Question: I am struggling with this, as positioning an image to the top of a div is pretty easy but doing it at the bottom of the div is not that easy. As you can see, that rectangle is a div with an image frame on top of it.
I want to put another frame at the bottom of that div so it looks nicer but I can only get to position it inside the div, but not over the border.
Check this image to see what I mean:

'''
<header>
<div id="banner">
<img src="img/darkframe.png">
<img src="img/darkframe2.png">
</div>
</header>
'''
'''
* {
margin: 0;
padding: 0;
}
html {
overflow-y: scroll;
}
body {
background-image: url("/img/poe-wallpaper-5.jpg");
font-size: 13px;
color: #938063;
font-family: Fontin-Bold;
background-repeat: no-repeat;
/*background-position: right top;*/
background-attachment: scroll;
background-position: center top;
background-color: black;
}
ol, ul {
list-style: none;
margin: 0;
}
ul li {
margin: 0;
padding: 0;
}
h1 {
margin-bottom: 10px;
color: #111111;
}
a, img {
outline: none;
border: none;
color: #000;
font-weight: bold;
text-transform: uppercase;
}
p {
margin: 0 0 10px;
line-height: 1.4em;
font-size: 1.2em;
}
img {
display: block;
margin-bottom: 10px;
}
aside {
font-style: italic;
font-size: 0.9em;
}
article, aside, details, figcaption, figure, footer, header, hgroup, menu, nav, section, {
display: block;
}
/* Structure */
#wrapper {
width: 96%;
max-width: 920px;
margin: auto;
padding: 5%;
}
#main {
padding-top: 10px;
width: 100%;
margin-right: 5%;
float: left;
}
aside {
width: 35%;
float: right;
}
/* Logo H1
header h1 {
height: 70px;
width: 160px;
float: left;
display: block;
background: url(../images/demo.gif) 0 0 no-repeat;
text-indent: -9999px;
}*/
#skipTo {
display: none;
}
#skipTo li {
background: #b1fffc;
}
/* Banner */
#banner {
float: none;
margin:90px 0 100px 0;
width: 100%;
border: 1px solid #938063;
background-color: #1a1b18;
position: relative;
padding-top: 25px;
padding-bottom: 85px;
border-radius: 10px;
}
#banner h1 {
font-family: 'fontinbold';
font-weight: bold;
text-align: center;
font-size: 350%;
color: #938063;
margin-left: 10px;
margin-right: 10px;
margin-top: 30px;
}
#banner h2 {
font-family: 'fontinbold';
font-weight: bold;
text-align: center;
font-size: 350%;
color: #938063;
margin-left: 10px;
margin-right: 10px;
}
#banner h3 {
font-family: 'fontinbold';
font-weight: bold;
text-align: center;
font-size: 350%;
color: #938063;
margin-left: 10px;
margin-right: 10px;
}
#banner img[src="img/darkframe.png"] {
position: absolute;
max-width: 100%;
max-height: 100%;
top: -47px;
height: 80px;
width: 1000px;
}
#banner img[src="img/darkframe2.png"] {
position: absolute;
height: auto;
width: 100%;
bottom:
}
/* Media Queries */
@media screen and (max-width: 480px) {
#skipTo {
display: block;
}
header nav, #main, aside {
float: left;
clear: left;
margin: 0 0 10px;
width: 100%;
}
header nav li {
margin: 0;
background: #efefef;
display: block;
margin-bottom: 3px;
}
header nav a {
display: block;
padding: 10px;
text-align: center;
}
}
#talk2 {
float: none;
width: 100%;
margin: 0 auto;
border: 1px solid #938063;
background-color: #1a1b18;
position: relative;
margin-bottom: 50px;
border-radius: 10px;
}
#talk2 img[src="img/darkframe.png"] {
position: relative;
max-width: 100%;
max-height: 100%;
top: -77px;
height: 80px;
width: 100%;
padding-top: 25px;
}
#talk2 img[src="img/exastashfull.jpg"] {
position: relative;
max-width: 100%;
max-height: 100%;
height: 250px;
width: 600px;
margin-left: auto;
margin-right: auto;
padding-top: 100px;
}
#talk2 img[src="img/iknow.png"] {
position: relative;
max-width: 100%;
max-height: 100%;
height: 80px;
width: 220px;
margin-left: auto;
margin-right: auto;
}
#talk2 img[src="img/sowhat.png"] {
position: relative;
max-width: 100%;
max-height: 100%;
height: 80px;
width: 220px;
margin-left: auto;
margin-right: auto;
padding-top: 80px;
}
#talk2 img[src="img/then.png"] {
position: relative;
max-width: 100%;
max-height: 100%;
height: 80px;
width: 220px;
margin-left: auto;
margin-right: auto;
padding-top: 80px;
}
#talk2 img[src="img/getnow.png"] {
position: relative;
max-width: 100%;
max-height: 100%;
height: 100px;
width: 500px;
margin-left: auto;
margin-right: auto;
padding-top: 80px;
}
#talk2 img[src="img/buynowred.png"] {
position: relative;
max-width: 100%;
max-height: 100%;
height: 120px;
width: 250px;
margin-left: auto;
margin-right: auto;
padding-top: 40px;
}
#talk2 p {
font-family: 'fontinbold';
text-align: center;
font-size: 22px;
color: #938063;
margin-left: 30px;
margin-right: 30px;
margin-top: 40px;
margin-bottom: 30px;
}
#formdiv {
width: 100%;
margin 0: auto;
text-align: center;
}
#stash img {
position: relative;
max-width: 100%;
max-height: 100%;
}
'''
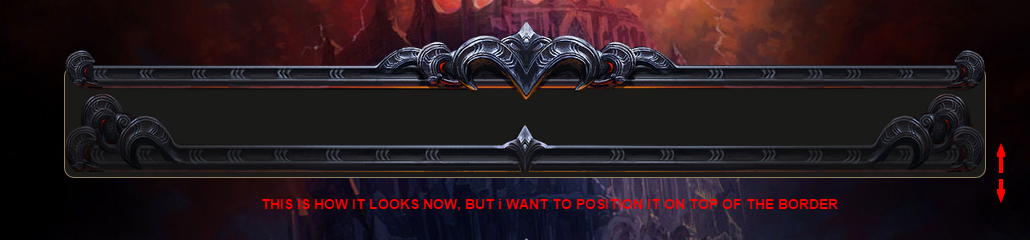
Answer: Just set 'position:absolute;' and 'bottom:0;' to the 'img'.
Also set 'position:relative;' to the 'img' container.
'''
#banner {
float: none;
margin:90px 0 100px 0;
width: 100%;
border: 1px solid #938063;
background-color: #1a1b18;
position: relative;
padding-top: 25px;
padding-bottom: 85px;
border-radius: 10px;
}
#banner img {
width: 100%;
height: auto;
position:absolute;
bottom:0;
}
'''
: <URL>
Also check this other demo, maybe is clearer: <URL>
Edited quickly your code in which I removed the 'margin:10px' applied to each img and then removed all other properties applied to each image and absolute positioned them with 'bottom:0'.
<URL>
<URL>